RGB frame:
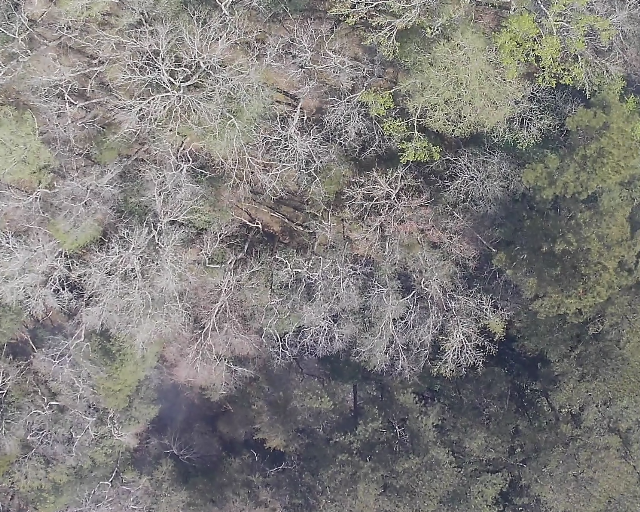
Thermal frame:
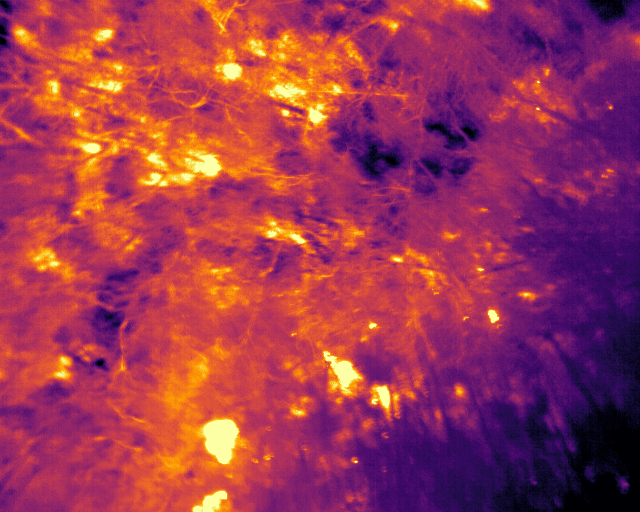
Captured: 2026-02-26 03:42:30
Pixels at or above 80 °C: 357 (fraction of frame: 0.001089)